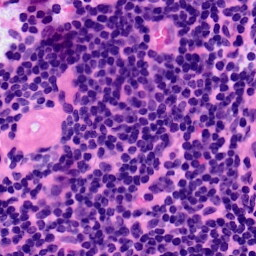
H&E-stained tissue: LymphNode